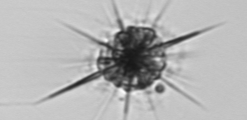
Label: Acantharia